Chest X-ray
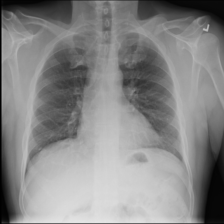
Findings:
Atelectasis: negative
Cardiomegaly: negative
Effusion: negative
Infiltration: negative
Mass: negative
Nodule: negative
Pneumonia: negative
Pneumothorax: negative
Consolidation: negative
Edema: negative
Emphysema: negative
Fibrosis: negative
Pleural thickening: negative
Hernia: negative